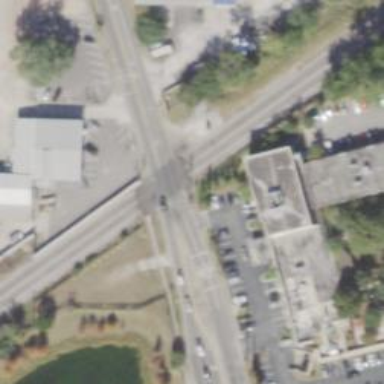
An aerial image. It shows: Railway crossing.